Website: home-depot
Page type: billing-address
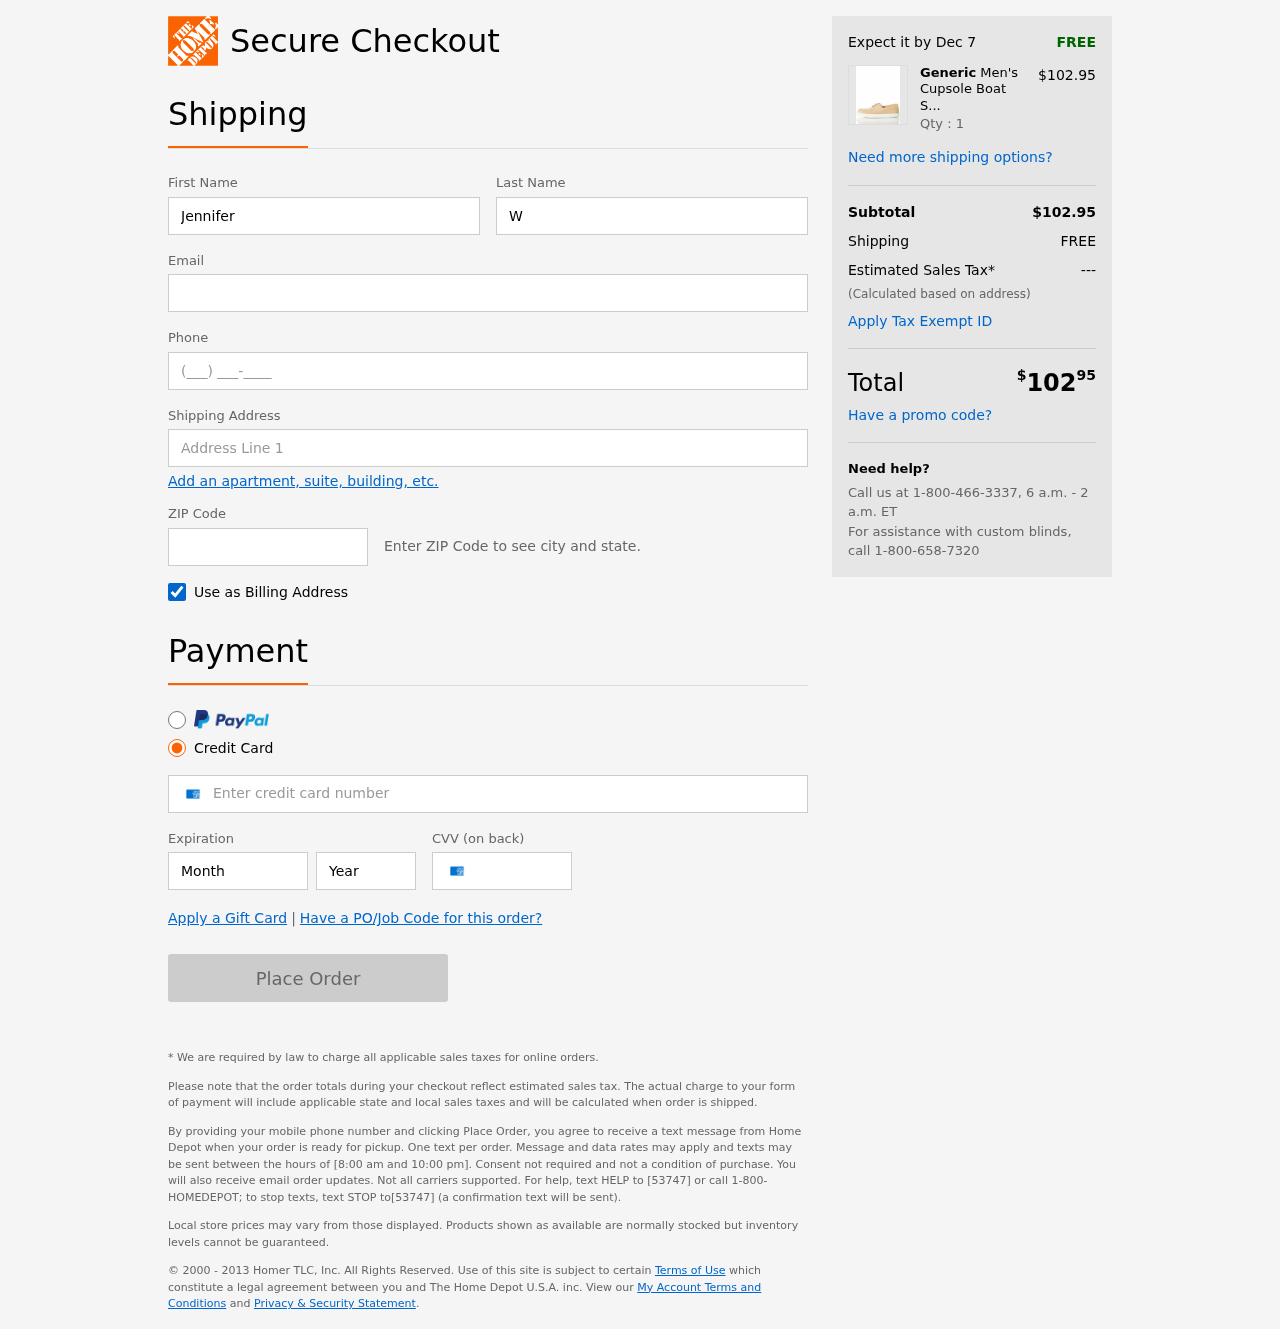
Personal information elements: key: PII_FIRSTNAME
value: Jennifer
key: PII_LASTNAME
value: West
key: PII_EMAIL
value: jennifer.west@yahoo.com
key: PII_PHONE
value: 3384077371
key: PII_STREET
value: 546 Jennifer Ways
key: PII_POSTCODE
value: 73476
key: PII_CARD_NUMBER
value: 3753 0185 0097 220
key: PII_CARD_EXPIRY_MONTH
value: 05
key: PII_CARD_CVV
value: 6898
Product elements: key: PRODUCT1_BRAND
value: Generic
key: PRODUCT1_NAME
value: Men's Cupsole Boat Shoe, Beige Suede, 9.5 us
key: PRODUCT1_PRICE
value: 102.95
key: PRODUCT1_QUANTITY
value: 1
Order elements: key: ORDER_DELIVERY_DATE
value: Dec 7
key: ORDER_SUBTOTAL
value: $102.95
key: ORDER_SHIPPING_COST
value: FREE
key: ORDER_TAX
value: ---
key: ORDER_TOTAL2
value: $10295